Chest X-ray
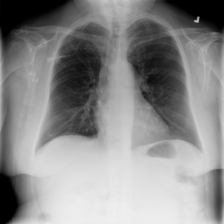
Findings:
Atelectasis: negative
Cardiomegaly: negative
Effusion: negative
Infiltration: positive
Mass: negative
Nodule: negative
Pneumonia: negative
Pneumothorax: negative
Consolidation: negative
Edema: negative
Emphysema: negative
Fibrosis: negative
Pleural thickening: negative
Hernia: negative